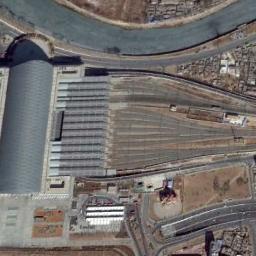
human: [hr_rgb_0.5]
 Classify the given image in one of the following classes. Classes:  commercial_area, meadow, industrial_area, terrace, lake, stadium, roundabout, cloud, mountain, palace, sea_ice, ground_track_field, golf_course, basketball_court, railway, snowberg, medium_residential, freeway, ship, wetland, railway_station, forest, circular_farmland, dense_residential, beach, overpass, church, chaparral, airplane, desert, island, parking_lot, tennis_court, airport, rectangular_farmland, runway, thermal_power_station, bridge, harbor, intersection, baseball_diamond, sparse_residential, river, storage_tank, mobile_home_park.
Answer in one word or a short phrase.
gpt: railway_station